Question: I'm trying to add the distance from the user's position to a selected annotation's subtitle in a mapview. The mechanics of it are working, but the actual callout gets messed up the first time it's displayed. There appears to be a redraw problem.

Subsequent taps on the pin show the correct layout.
Here's the relevant code:
// called when selecting annotations
'''
- (void)mapView:(MKMapView *)mapView didSelectAnnotationView:(MKAnnotationView *)view{
MKPointAnnotation *selectedAnnotation = view.annotation;
//attempt to add distance on annotation
CLLocation *pointALocation = [[CLLocation alloc]
initWithLatitude:selectedAnnotation.coordinate.latitude
longitude:selectedAnnotation.coordinate.longitude];
float distanceMeters = [pointALocation distanceFromLocation:locationManager.location];
//for sending info to detail
myPinTitle = selectedAnnotation.title;
[selectedAnnotation setSubtitle:[NSString stringWithFormat:@"%.2f miles away", (distanceMeters / 1609.344)]];
'''
}
I've tried calling [view setNeedsDisplay], but to no avail.
Thanks in advance for your help.
---
# The Solution that Worked
Here's the solution I finally came up with. It seems to work.
I edited out the duplicate code from the didSelectAnnotationView method, above, and came up with:
'''
//called when user location changes
- (void)updatePinsDistance
{
for (int x=0; x< [[mapView annotations]count]; x++) {
MKPointAnnotation *thisPin =[[mapView annotations] objectAtIndex:x];
//attempt to add distance on annotation
CLLocation *pointALocation = [[CLLocation alloc]
initWithLatitude:thisPin.coordinate.latitude
longitude:thisPin.coordinate.longitude];
float distanceMeters = [pointALocation distanceFromLocation:locationManager.location];
NSString *distanceMiles = [NSString stringWithFormat:@"%.2f miles from you",
(distanceMeters / 1609.344)];
[thisPin setSubtitle:distanceMiles];
}
}
'''
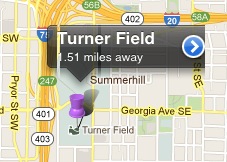
Answer: You should set your subtitle in another place than didSelectAnnotationView. Actually all annotationViews should have their title and subtitle set before they are returned by the mapView:viewForAnnotation: method.
The fact that you set a long subtitle certainly explains that the callout is not the right size. The size must be calculated before the didSelectAnnotationView is called.